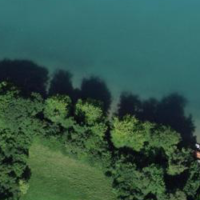
EUNIS habitat code: 14
Species observed at this site:
Fagus sylvatica